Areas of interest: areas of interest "Business Office Building"
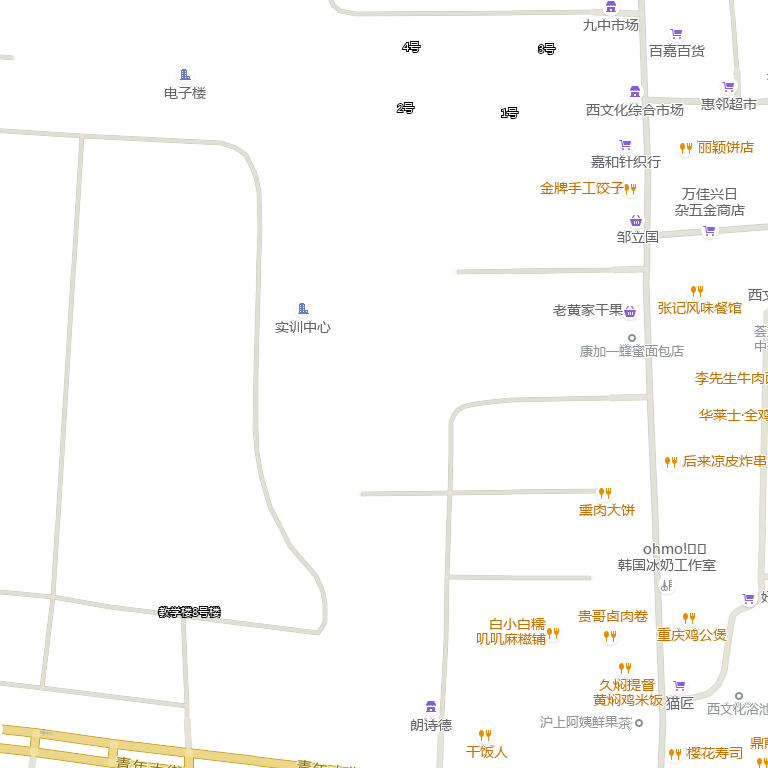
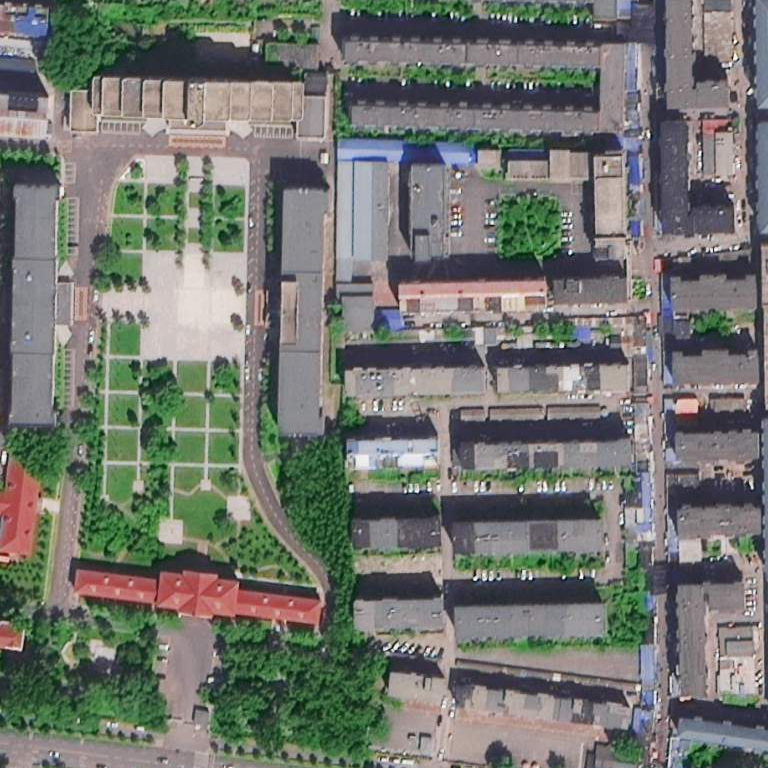